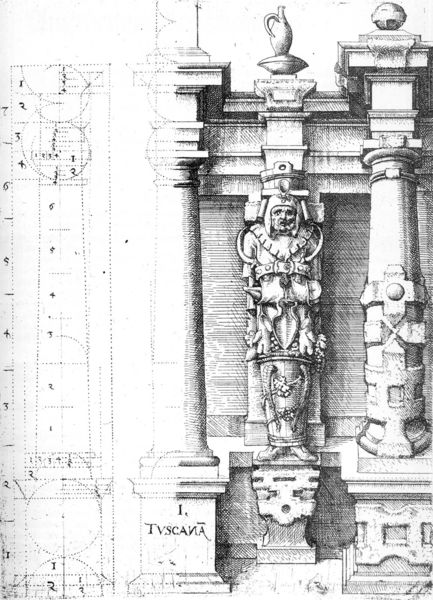
Titel: Architectura (Nürnberg 1598)
Künstler: Wendel Dietterlin
Schlagwörter: mann, pfeiler, skizze, säule, säulen, masse, ornament, architektur, amphore, kanne, statue, vase, radierung, helm, entwurf, plan, fantasie, geometrie, toscana, toskana, aufriss, bauplan, kariatide, kore